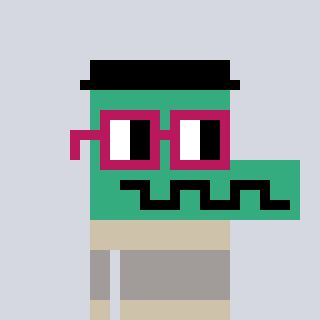
a pixel art character with square dark red glasses, a crocodile-shaped head and a bege-colored body on a cool background